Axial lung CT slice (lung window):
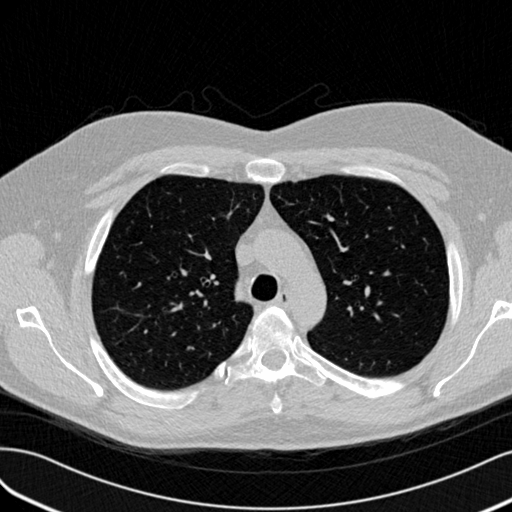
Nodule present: no